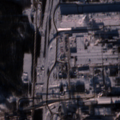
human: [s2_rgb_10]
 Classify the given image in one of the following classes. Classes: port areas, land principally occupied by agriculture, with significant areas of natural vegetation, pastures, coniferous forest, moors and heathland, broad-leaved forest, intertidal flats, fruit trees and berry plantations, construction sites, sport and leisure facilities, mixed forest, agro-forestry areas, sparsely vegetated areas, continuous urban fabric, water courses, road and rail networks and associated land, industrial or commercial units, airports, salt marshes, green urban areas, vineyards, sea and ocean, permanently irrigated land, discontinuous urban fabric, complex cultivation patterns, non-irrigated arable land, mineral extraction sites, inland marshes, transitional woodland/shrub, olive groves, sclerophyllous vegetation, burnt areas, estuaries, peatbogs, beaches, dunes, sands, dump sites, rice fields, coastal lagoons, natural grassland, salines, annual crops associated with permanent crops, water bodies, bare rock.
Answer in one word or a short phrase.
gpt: industrial or commercial units, mixed forest, transitional woodland/shrub